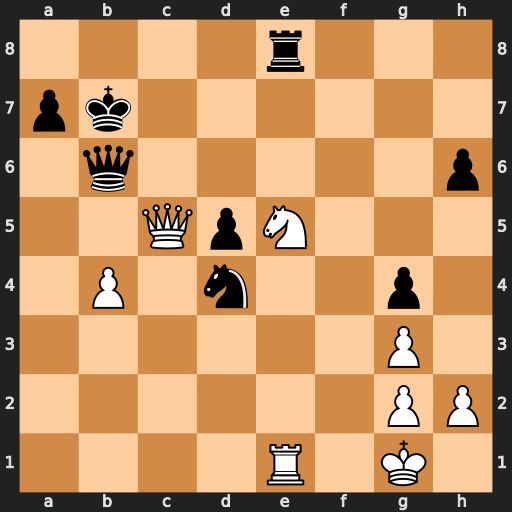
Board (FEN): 4r3/pk6/1q5p/2QpN3/1P1n2p1/6P1/6PP/4R1K1
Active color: w
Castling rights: -
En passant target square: -
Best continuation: Qxd5+ Nc6+ Kh1